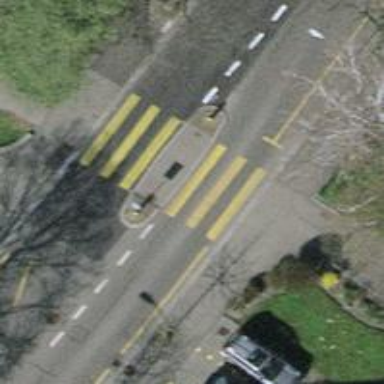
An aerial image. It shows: Uncontrolled zebra crossing with pedestrian island.